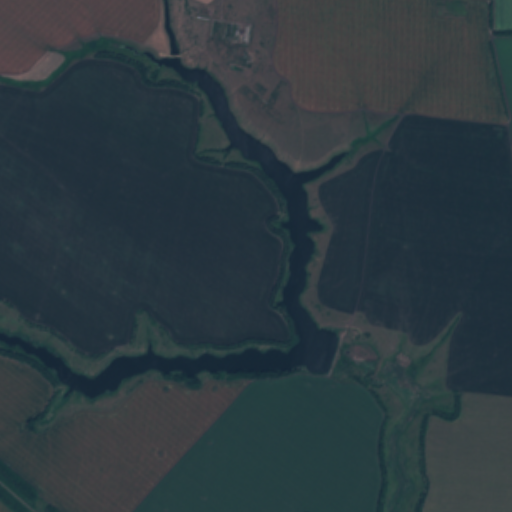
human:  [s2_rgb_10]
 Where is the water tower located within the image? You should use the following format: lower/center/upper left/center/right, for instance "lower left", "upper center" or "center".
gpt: The water tower is located in the upper center of the image.
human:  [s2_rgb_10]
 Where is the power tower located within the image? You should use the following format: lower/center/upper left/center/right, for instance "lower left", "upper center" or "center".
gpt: There is no power tower in the image.